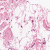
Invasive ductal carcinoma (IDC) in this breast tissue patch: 0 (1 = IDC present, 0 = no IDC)